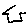
Label: house